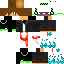
A male human skin with dark skin, wearing brown long hair dressed in a blue hoodie and black pants, featuring a closed mouth.